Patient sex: F
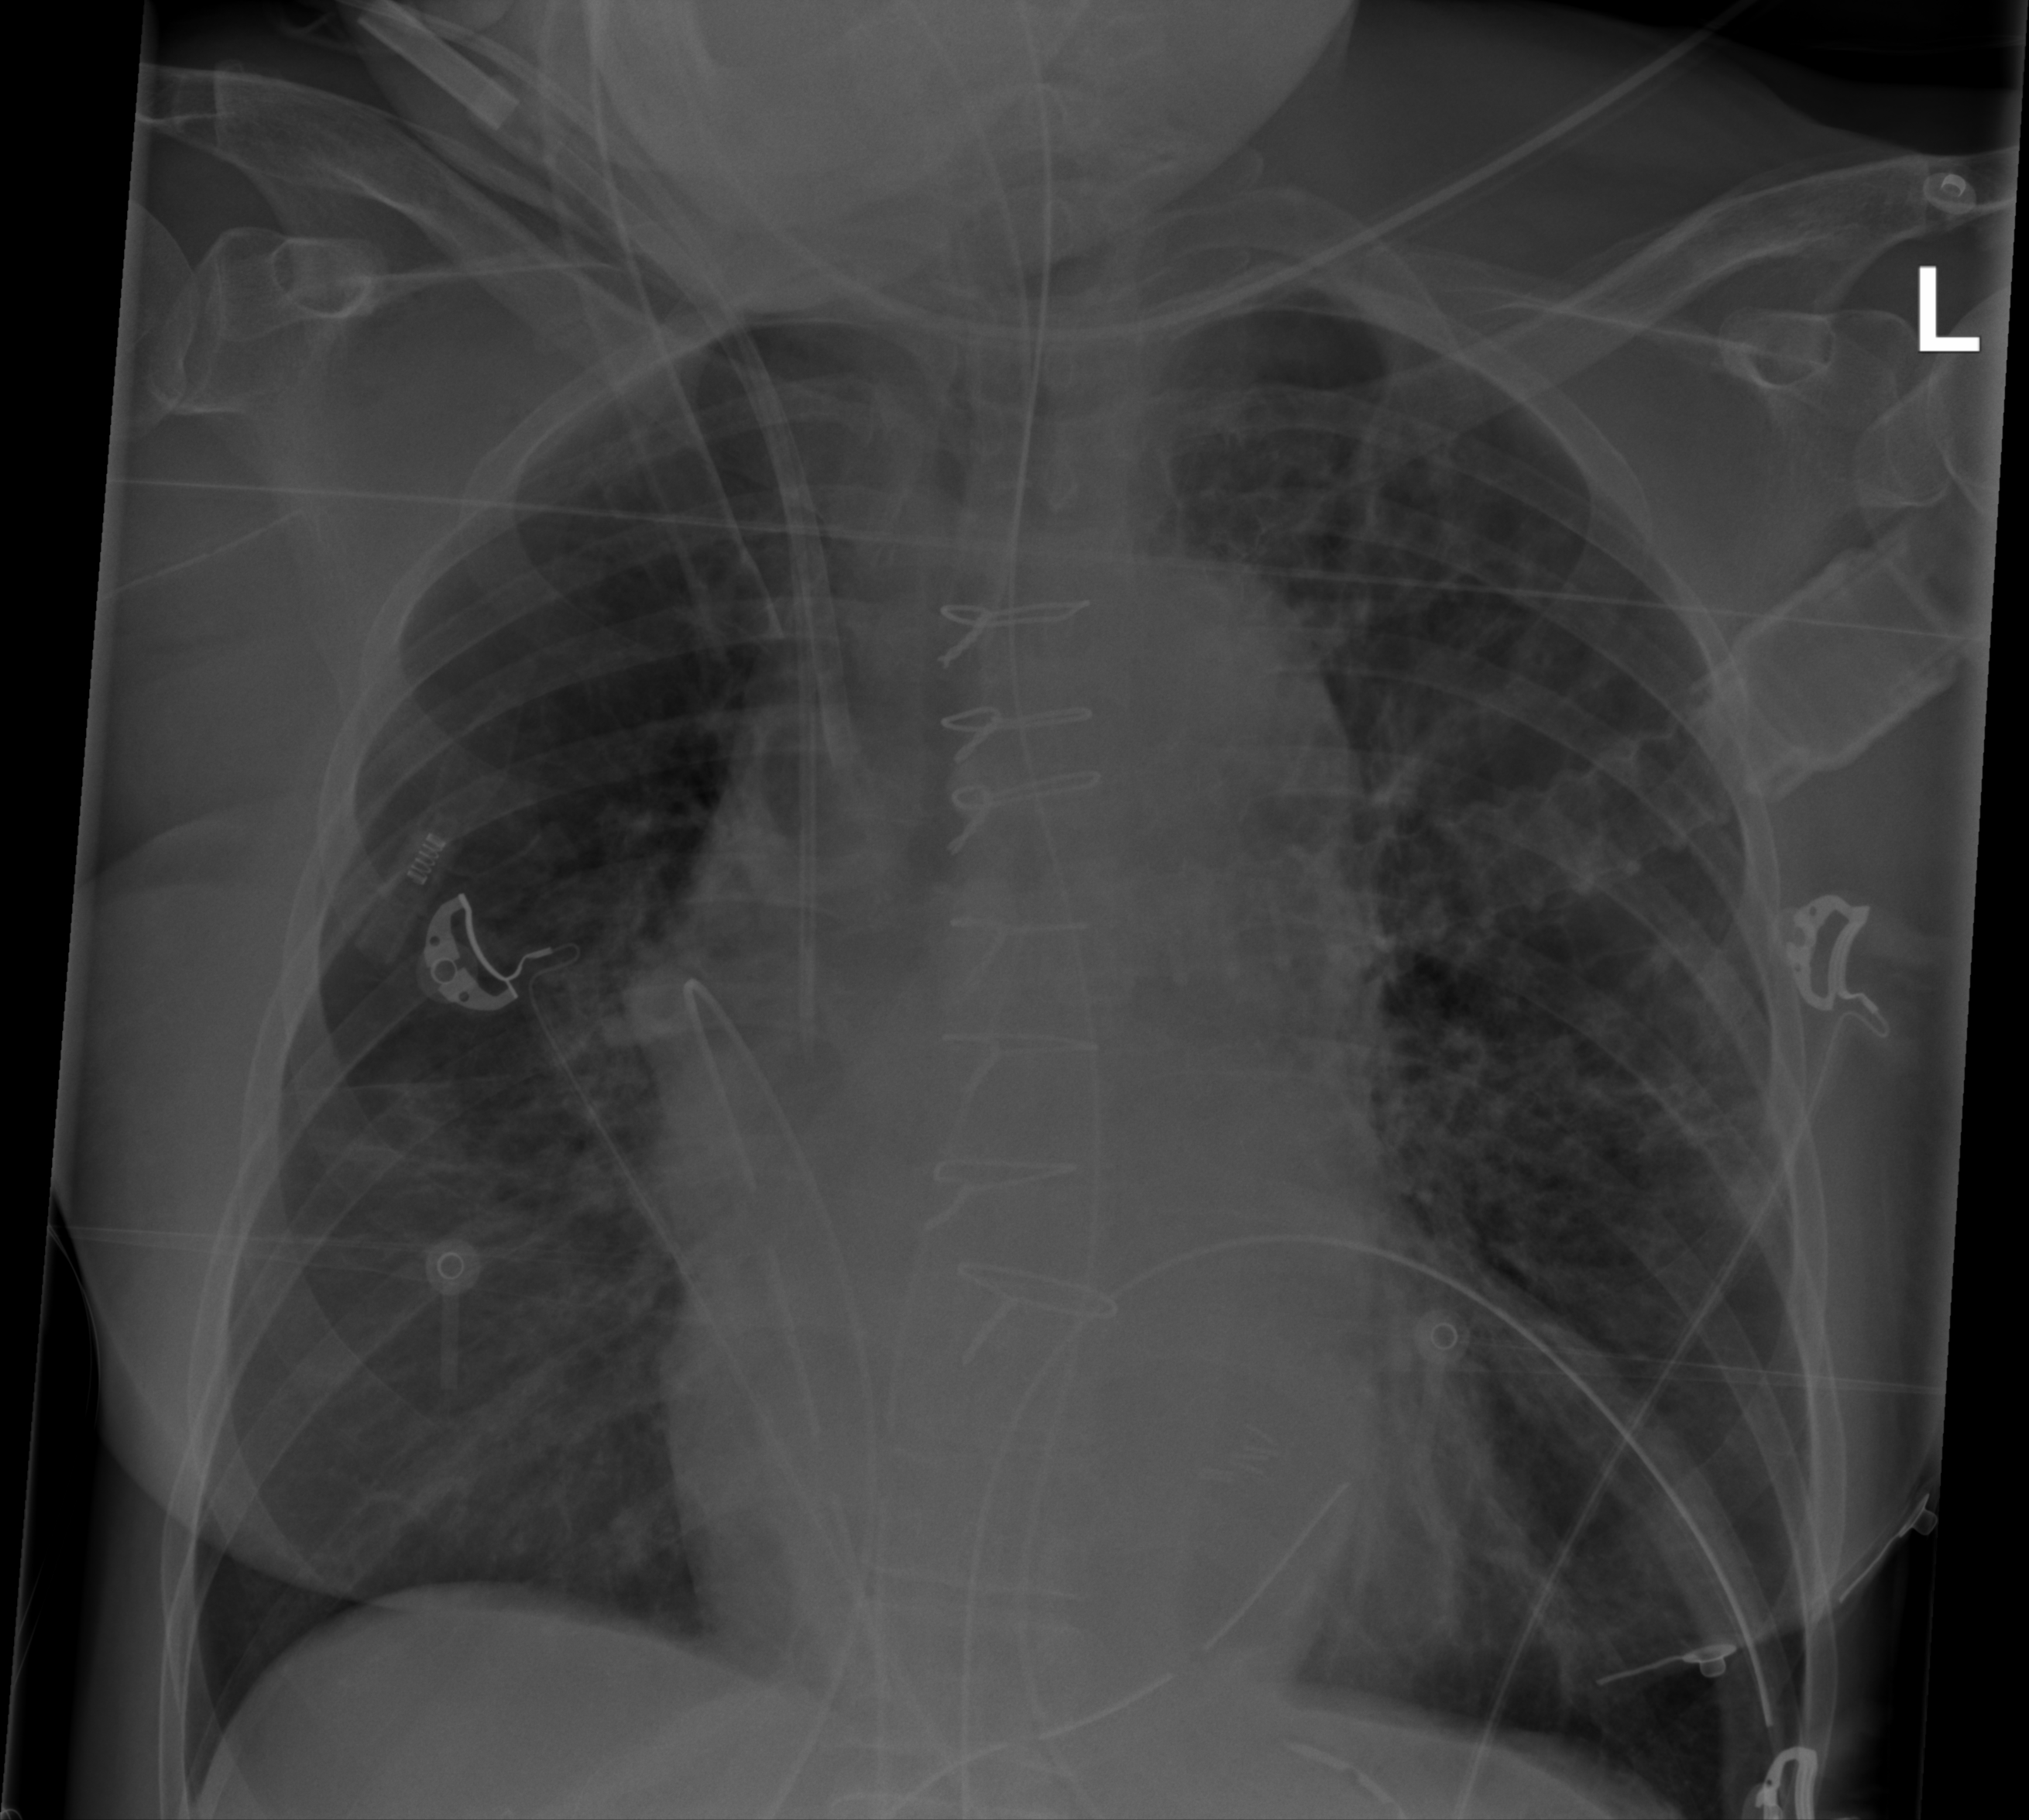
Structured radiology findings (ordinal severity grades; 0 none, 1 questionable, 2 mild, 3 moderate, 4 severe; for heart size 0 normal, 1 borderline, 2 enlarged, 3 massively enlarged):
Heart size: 0
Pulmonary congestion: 2
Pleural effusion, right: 0
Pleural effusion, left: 0
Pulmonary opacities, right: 0
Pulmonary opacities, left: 0
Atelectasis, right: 0
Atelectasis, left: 0